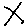
Label: line